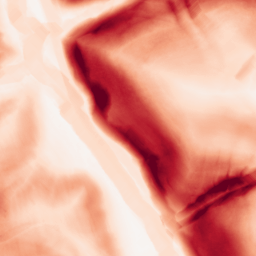
Category: morphological
Decomposition family: morphological_gradient
Decomposition parameters: size: 10
shape: diamond
Upsampling method: bilinear
Upsampling parameters: scale: 8
Upsampling scale: 8